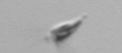
Label: Calciopappus